Interaction volume radius: 5 \u00c5
Interaction volume height: 35 \u00c5
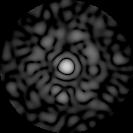
Disorder parameter: 0.8435